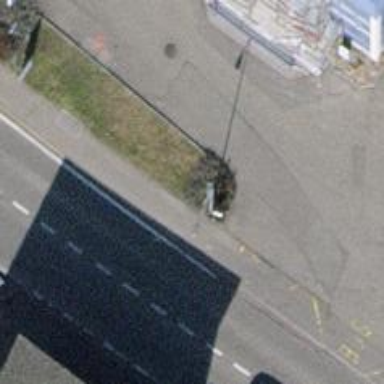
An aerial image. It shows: Bus stop with platform for public transport.